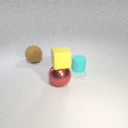
small yellow rubber cube above large red metal sphere